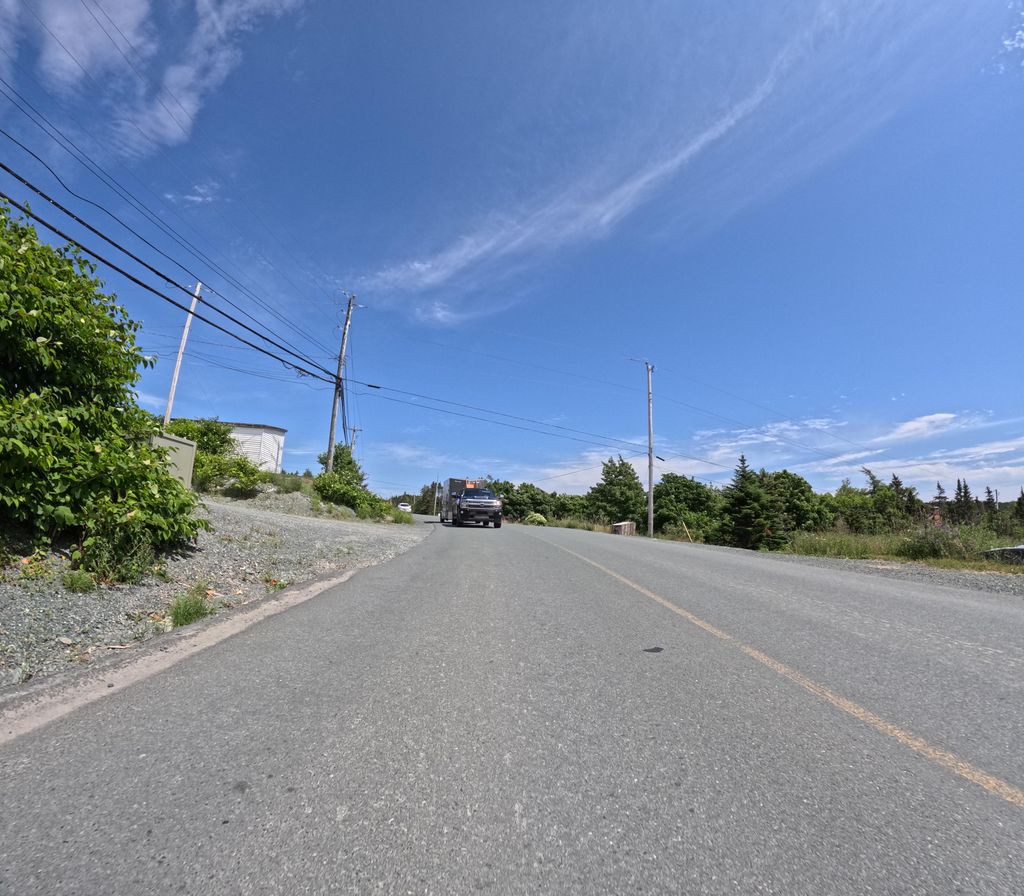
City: st_johns